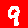
Digit: 9